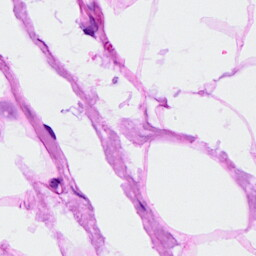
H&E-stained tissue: Breast